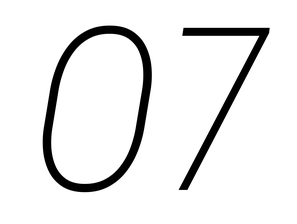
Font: Roboto-Italic_Condensed_ExtraLight_Italic